Question: I have an NSSearchField control where I want to show a few categories that are to appear as a menu when the user clicks on the arrow to the left. After reading Apple's documentation, I have gotten some idea. The following is my code.
'''
// .h
@interface AppDelegate : NSObject {
IBOutlet NSSearchField *searchField;
}
// .m
- (void)awakeFromNib {
[[NSNotificationCenter defaultCenter] addObserver:self selector:@selector(windowDidBecomeKey:) name:NSWindowDidBecomeKeyNotification object:[self window]];
[window setContentBorderThickness:22.0 forEdge:NSMinYEdge];
NSMenu *cellMenu = [[NSMenu alloc] initWithTitle:NSLocalizedString(@"Search Menu",@"Search Menu title")];
NSMenuItem *item;
item = [[NSMenuItem alloc] initWithTitle:@"Title" action:@selector(setSearchCategoryFrom:) keyEquivalent:@""];
[item setTarget:self];
[item setTag:1];
[cellMenu insertItem:item atIndex:0];
item = [[NSMenuItem alloc] initWithTitle:@"Username" action:@selector(setSearchCategoryFrom:) keyEquivalent:@""];
[item setTarget:self];
[item setTag:2];
[cellMenu insertItem:item atIndex:1];
id searchCell = [searchField cell];
[searchCell setSearchMenuTemplate:cellMenu];
}
- (IBAction)setSearchCategoryFrom:(NSMenuItem *)menuItem {
if ([menuItem tag] == 0) {
}
else {
}
}
'''
And the screenshot below shows the result. Now, I need to set the state of selection, whichever they choose, to 1 so that a checkmark will appear. How do I do that?
Thank you for your help.

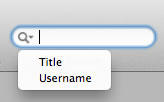
Answer: The following should work.
'''
// .h
@interface AppDelegate : NSObject {
IBOutlet NSSearchField *searchField;
NSMenu *searchMenu;
}
// .m
@implementation AppDelegate {
NSInteger lastSearchSelection;
}
- (void)awakeFromNib {
NSMenu *cellMenu = [[NSMenu alloc] initWithTitle:NSLocalizedString(@"Search Menu",@"Search Menu title")];
NSMenuItem *item;
item = [[NSMenuItem alloc] initWithTitle:@"Title" action:@selector(setSearchCategoryFrom:) keyEquivalent:@""];
[item setTarget:self];
[item setTag:1];
[cellMenu insertItem:item atIndex:0];
item = [[NSMenuItem alloc] initWithTitle:@"Username" action:@selector(setSearchCategoryFrom:) keyEquivalent:@""];
[item setTarget:self];
[item setTag:2];
[cellMenu insertItem:item atIndex:1];
id searchCell = [searchField cell];
[searchCell setSearchMenuTemplate:cellMenu];
}
- (IBAction)setSearchCategoryFrom:(NSMenuItem *)menuItem {
[[[sender menu] itemWithTag:lastSearchSelection] setState:NSOffState];
[sender setState: NSOnState];
lastSearchSelection = [sender tag];
}
'''